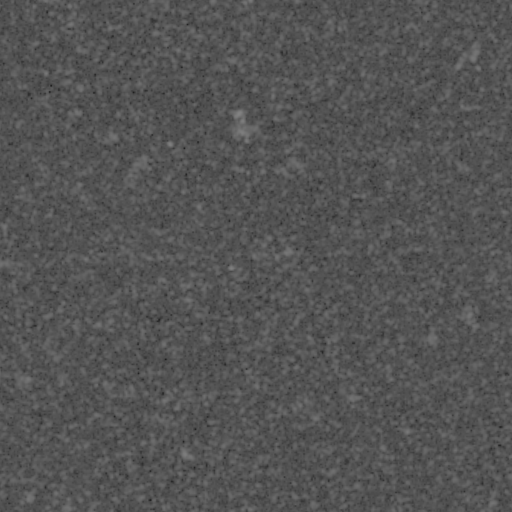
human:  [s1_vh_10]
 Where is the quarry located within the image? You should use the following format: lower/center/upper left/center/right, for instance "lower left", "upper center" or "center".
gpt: The quarry is located in the upper left of the image.
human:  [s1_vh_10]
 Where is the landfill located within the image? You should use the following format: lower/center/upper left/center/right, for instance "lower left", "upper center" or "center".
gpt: There is no landfill in the image.

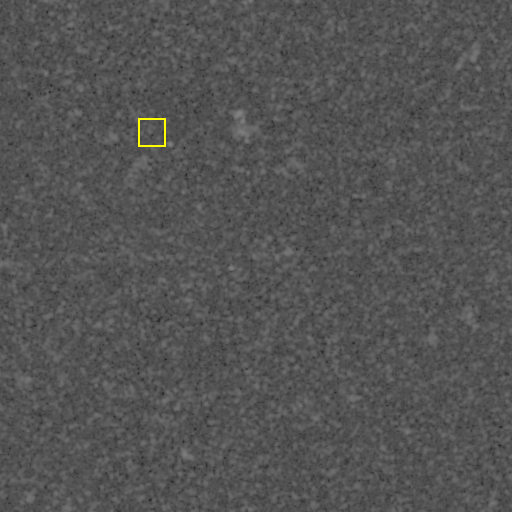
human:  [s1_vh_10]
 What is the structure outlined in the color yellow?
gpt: The structure outlined in yellow is a quarry.
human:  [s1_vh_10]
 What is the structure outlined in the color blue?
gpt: There is no blue outline.